Field crop: maize
Growth stage: 2
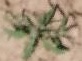
Species: atriplex